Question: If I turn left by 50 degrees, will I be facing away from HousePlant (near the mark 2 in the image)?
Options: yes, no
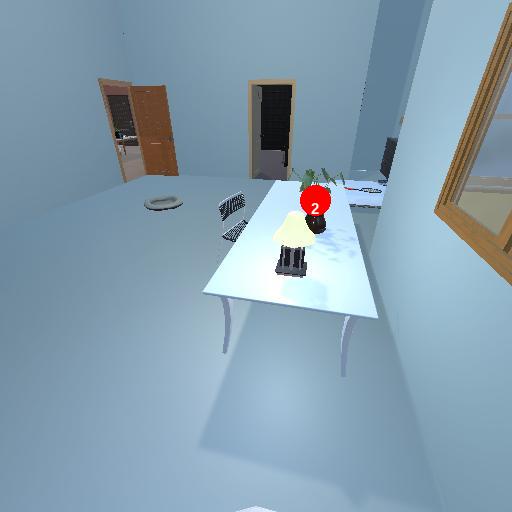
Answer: yes